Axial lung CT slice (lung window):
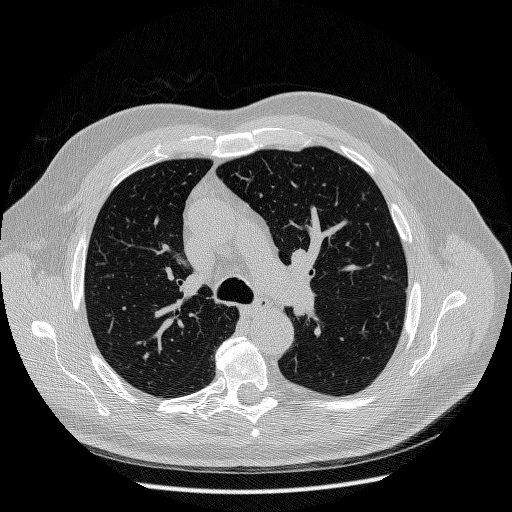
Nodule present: no